高三 · 算术
18. 下边的程序框图 (如图所示), 能判断任意输入的数 $x$ 的奇偶性, 其中判断框内的条件是 \$ \qquad \$ .

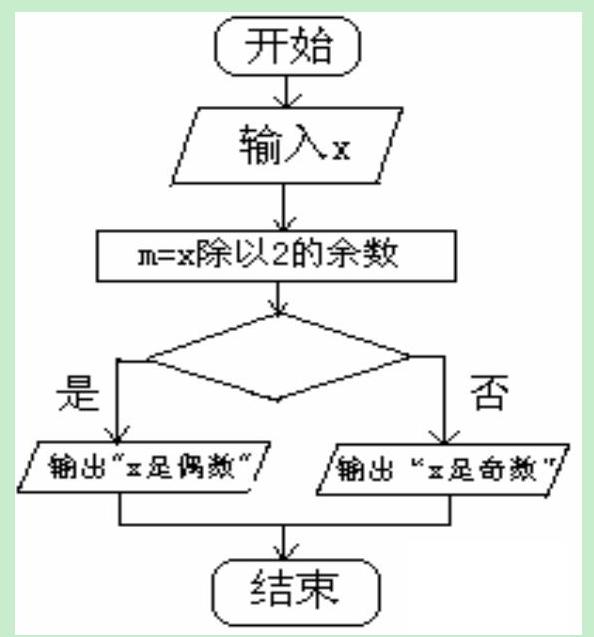
答案: $m=0$ ?
解析: ：解答：根据题意，本题是利用 $x$ 除以 2 的余数来判断 $x$ 的奇偶性, 并且 “是” 输出的是偶数, “否” 输出是奇数, 所以, 判断条件应为 $m=0$ ? 。

分析: 本题主要考查了程序框图的三种基本逻辑结构的应用, 解决问题的关键是根据出发的性质及奇数与偶数的定义进行分析判断即可.